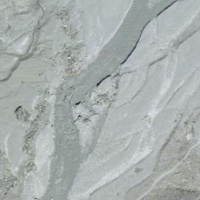
EUNIS habitat code: 48
Species observed at this site:
Saxifraga oppositifolia